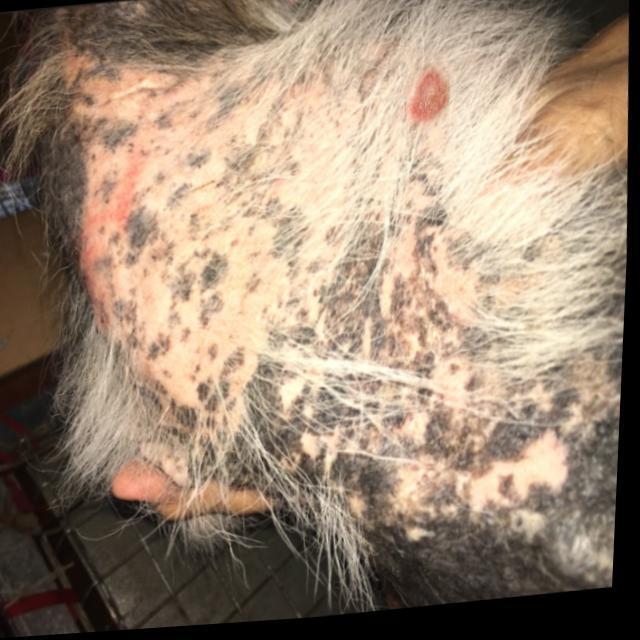
Canine ringworm (Dermatophytosis) — fungal infection caused by Microsporum or Trichophyton. Presents with circular alopecia, scaling, crusting, and broken hairs.